Question: Hi I want to copy a file to all the folders in a directory
my root folder tree is
i want to copy file in root folder to every target folder
folder structure is

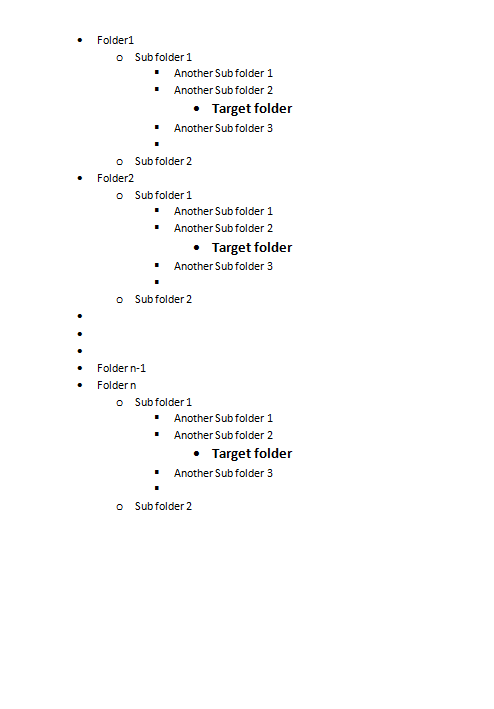
Answer: Since you have a static folder structure I'd suggest just storing the different subfolders in an array and loop through that to <URL> the file
'''
$rootpath = ".";
$destpaths = array("/Folder1/Subfolder1/AnotherSubFolder/Target/",
"/Folder2/Subfolder1/AnotherSubFolder/Target/",
"/Folder3/Subfolder1/AnotherSubFolder/Target/",
"/Folder4/Subfolder1/AnotherSubFolder/Target/",
"/Folder5/Subfolder1/AnotherSubFolder/Target/",
"/Folder6/Subfolder1/AnotherSubFolder/Target/",
"/FolderN/Subfolder1/AnotherSubFolder/Target/");
$file = '/example.txt';
$copyfrom = $rootpath . $file;
foreach($destpaths as $destpath)
{
$copyto = $rootpath . $destpath . $file;
if (!copy($copyfrom, $copyto)) {
echo "failed to copy $file";
}
}
'''
and also used <URL>
i'm placing this code and file same folder and placed that in same root path as folder1,folder2...
'''
$rootpath = "..";
$frompath = ".";
$file = '/example.txt';
$tosubpath="/Subfolder1/AnotherSubFolder/Target/";
$copyfrom = $frompath . $file;
listdirs($rootpath,$copyfrom,$tosubpath,$file);
function listdirs($dir,$copyfrom,$tosubpath,$file) {
$dirs = glob($dir . '/*', GLOB_ONLYDIR);
foreach($dirs as $destpath)
{
$copyto = $destpath. $tosubpath . $file;
if (!copy($copyfrom, $copyto)) {
echo "failed to copy ".$copyfrom." to".$copyto."<br>";
}else{
echo $copyfrom." copied to".$copyto."<br>";
}
}
}
'''